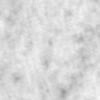
Label: no_change